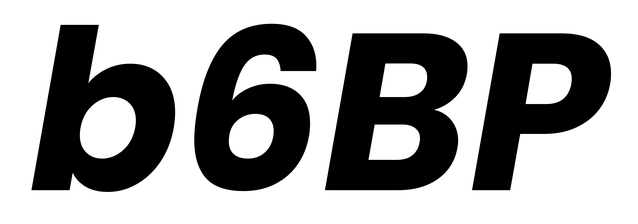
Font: Poppins-BoldItalic